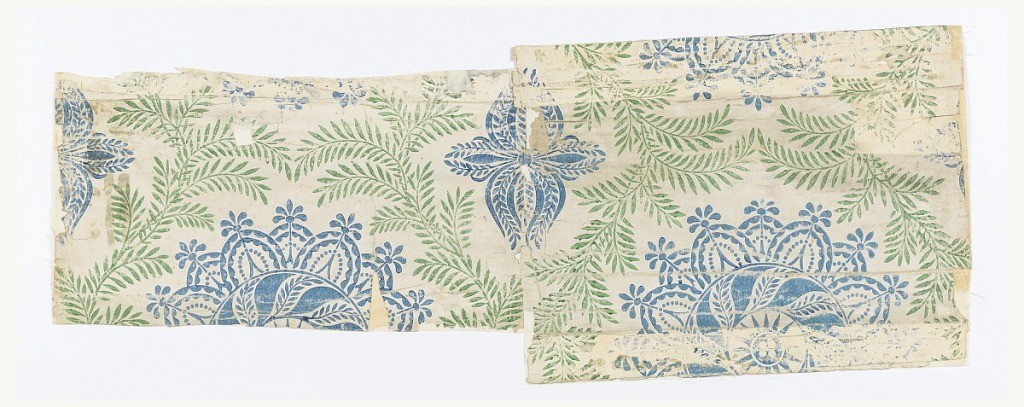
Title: Sidewall
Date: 1820–40
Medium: Block-printed
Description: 1939-58-2: Blue circular motif composed of disk with four whi...;     1939-58-3: Blue circular motif composed of disk with four whi...